Aerial crown-view tile of a tropical tree (Barro Colorado Island, Panama), acquired 20250217:
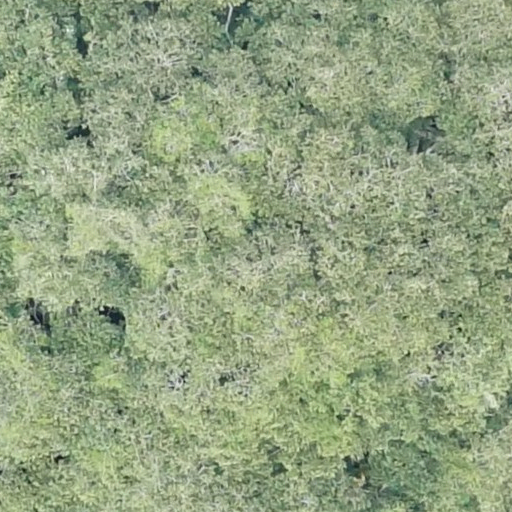
Species: Dipteryx oleifera
GBIF accepted scientific name: Dipteryx oleifera
Crown area: 730.278 m²